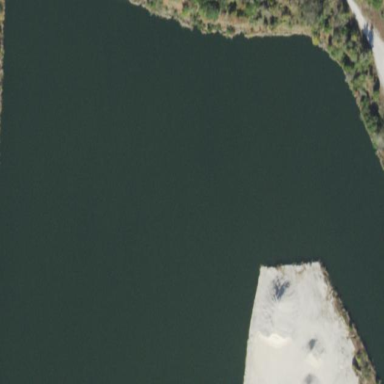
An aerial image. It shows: Natural reservoir of water.